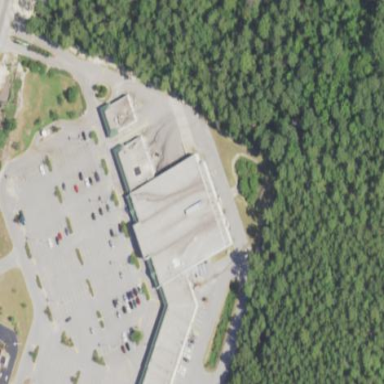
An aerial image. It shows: Commercial building.